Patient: sex M, age 60
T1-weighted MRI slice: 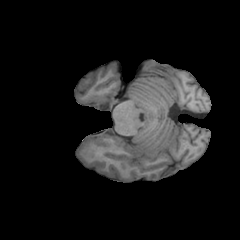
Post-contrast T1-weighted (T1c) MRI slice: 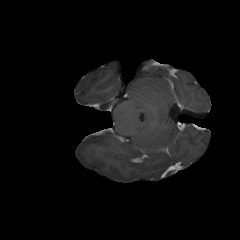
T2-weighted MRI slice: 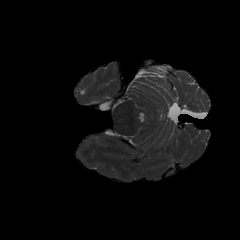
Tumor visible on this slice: no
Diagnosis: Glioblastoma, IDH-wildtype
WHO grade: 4